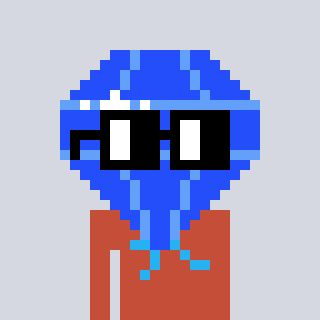
a pixel art character with square black glasses, a blue diamond-shaped head and a rust-colored body on a cool background